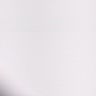
Metastatic tissue present: no